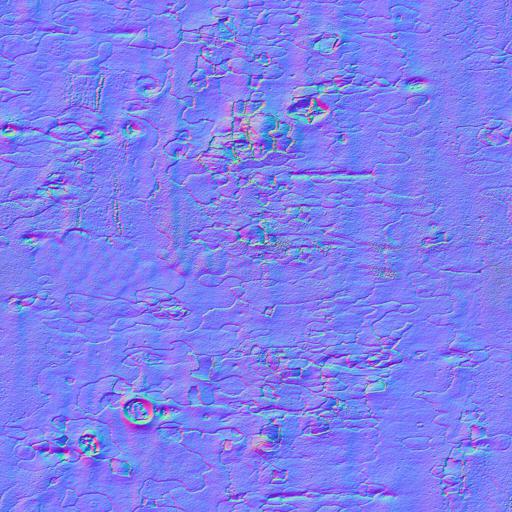
bark smooth